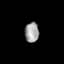
Tissue: prostate
Cell type: T cells
Senescence score: 0.3472
Nuclear area (px): 273
Mean DAPI intensity: 160.396